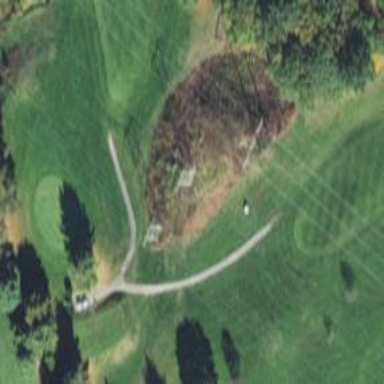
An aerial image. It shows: Footway that resembles golf path.